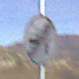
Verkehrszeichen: EndeVerbotUeberholenEinspurigeFahrzeuge
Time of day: Midday
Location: Outdoor (Nature)
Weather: Clear
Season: NotSpecified
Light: Natural